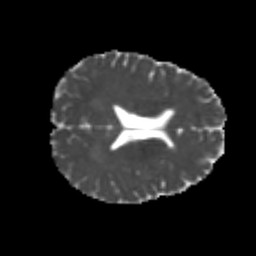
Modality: MD
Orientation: axial
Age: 26
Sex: female
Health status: healthy
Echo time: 0.074 s